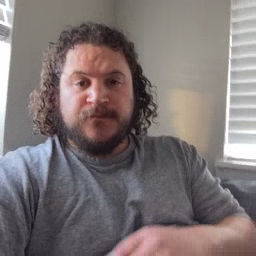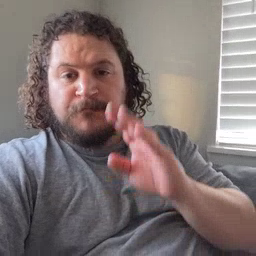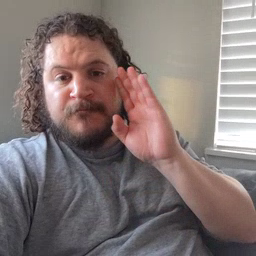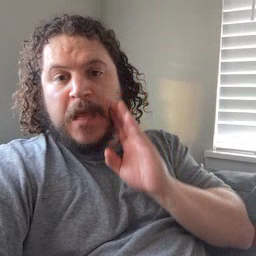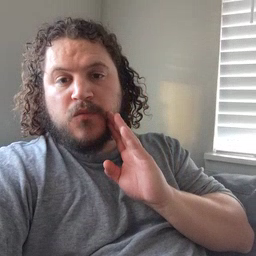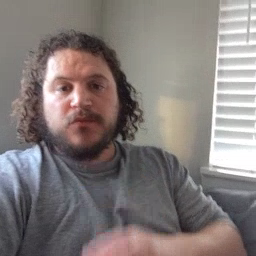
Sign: brown